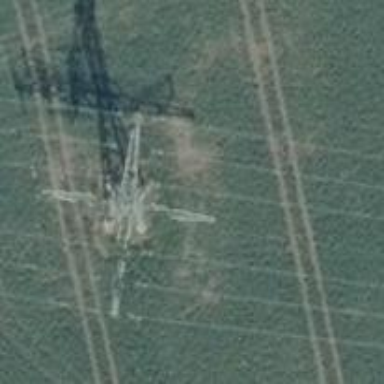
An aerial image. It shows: Power line in the image.